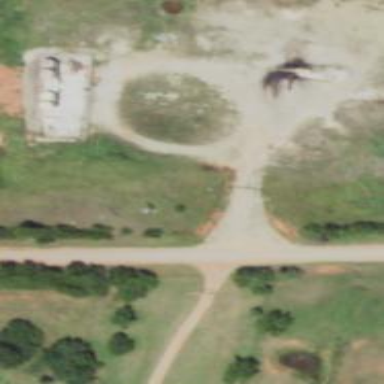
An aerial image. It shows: Unclassified road.